Question: I have a problem,
The following is my StoryBoard,
the first Controller is a 'TabBarController',
and it relation with A (ViewController).

A is a 'ViewController',
B is a 'NavigationController', A change page to B by 'modal' segue
C is a 'ViewController', C will change to another page by 'push' so I need a NavigationController
OK, I want to pass value from A to C,
now I can pass value from A to B by 'prepareForSegue',
However, because B and C have relationship but not segue,
So I can't pass value from B to C by 'prepareForSegue'!!!
How can I pass value between NavigationController and ViewController with StoryBoard?
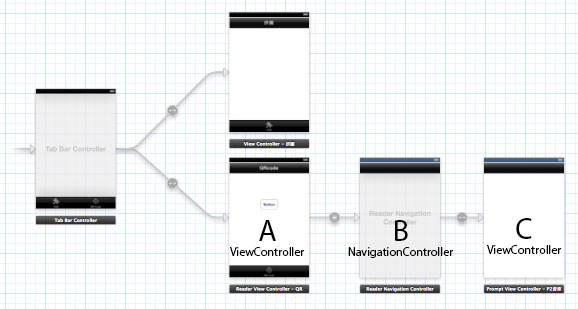
Answer: The Storyboard image is a little misleading here.
When you segue to B, you are segueing to the B/C combo as NavControllers always have at least one viewController in their stack (which is their 'topViewController' and their '[viewControllers objectAtIndex:0]').
So you do have a relationship directly from A to C.
How you access that controller depends on whether your segue is or . In your case it is modal, but I will describe both so you can see the difference.
In either case, to pass data to C, you need to declare a property in it's header file
'''
@interface CviewController: UIViewContrller
@property (assign) int dataFromA;
@end
'''
In a push segue, it is actually C that is the destinationViewController, not B. In fact the push segue is governed by B, which is the UINavigationController for both A and C. The code behind the push segue is of the form
'[self.navigationController pushViewController:otherViewController];'
In AviewController's prepareForSegue:
'''
- (void)prepareForSegue:(UIStoryboardSegue *)segue sender:(id)sender
{
CviewController* controller = segue.destinationViewController;
[controller setDataFromA:self.data];
}
'''
It is in the storyboard to make a push segue line between two viewControllers that do share a common UINavigationController. However when you run this you will get a crash error:
> 'Could not find a navigation controller for segue 'pushC'. Push segues can only be used when the source controller is managed by an instance of UINavigationController.'
Behind every good push segue lies a Navigation Controller.
The code hiding behind a modal Segue is the UIViewController method
'- (void)presentViewController:(UIViewController *)viewControllerToPresent'
In a modal segue to a NavController/ViewController combo, the destination viewController is whatever the segue line points to. If it points to a viewController, that is the segue.destinationController (and the UINavigationController will be ignored, which is not what you want here); if it points to a UINavigationController, as in this case, will be it's destinationController. But it is still straightforward to access the viewController, as it will be the navigation Controller's topViewController.
In AviewController's prepareForSegue:
'''
- (void)prepareForSegue:(UIStoryboardSegue *)segue sender:(id)sender
{
CviewController* controller =
(CviewController*)[[segue destinationViewController] topViewController];
[controller setDataFromA:self.data];
}
'''
Note that in this case we have to use old-style [[message passing] syntax]. If we use modern.property.syntax we get a compile error. That's because the program does not know the type of desinationViewController, and refuses to accept topViewController as a property of an unknown type. But it happy to [send [real messages]] to an unknown type. We also have to (typecast*) to avoid compiler warnings.